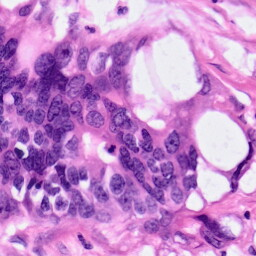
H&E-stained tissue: Pancreatic